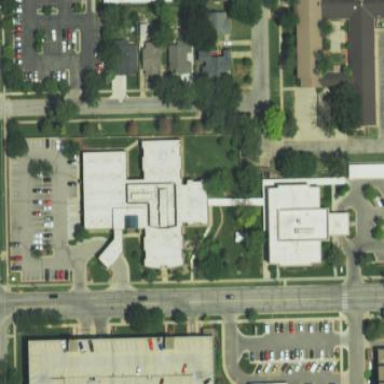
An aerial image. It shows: Hospital building providing healthcare services.